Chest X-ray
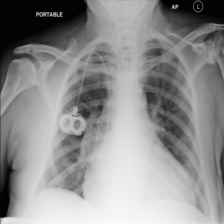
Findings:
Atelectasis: negative
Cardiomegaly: positive
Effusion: positive
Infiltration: negative
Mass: negative
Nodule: negative
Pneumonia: positive
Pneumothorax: negative
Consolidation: negative
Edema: negative
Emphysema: negative
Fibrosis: negative
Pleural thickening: negative
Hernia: negative